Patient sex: M
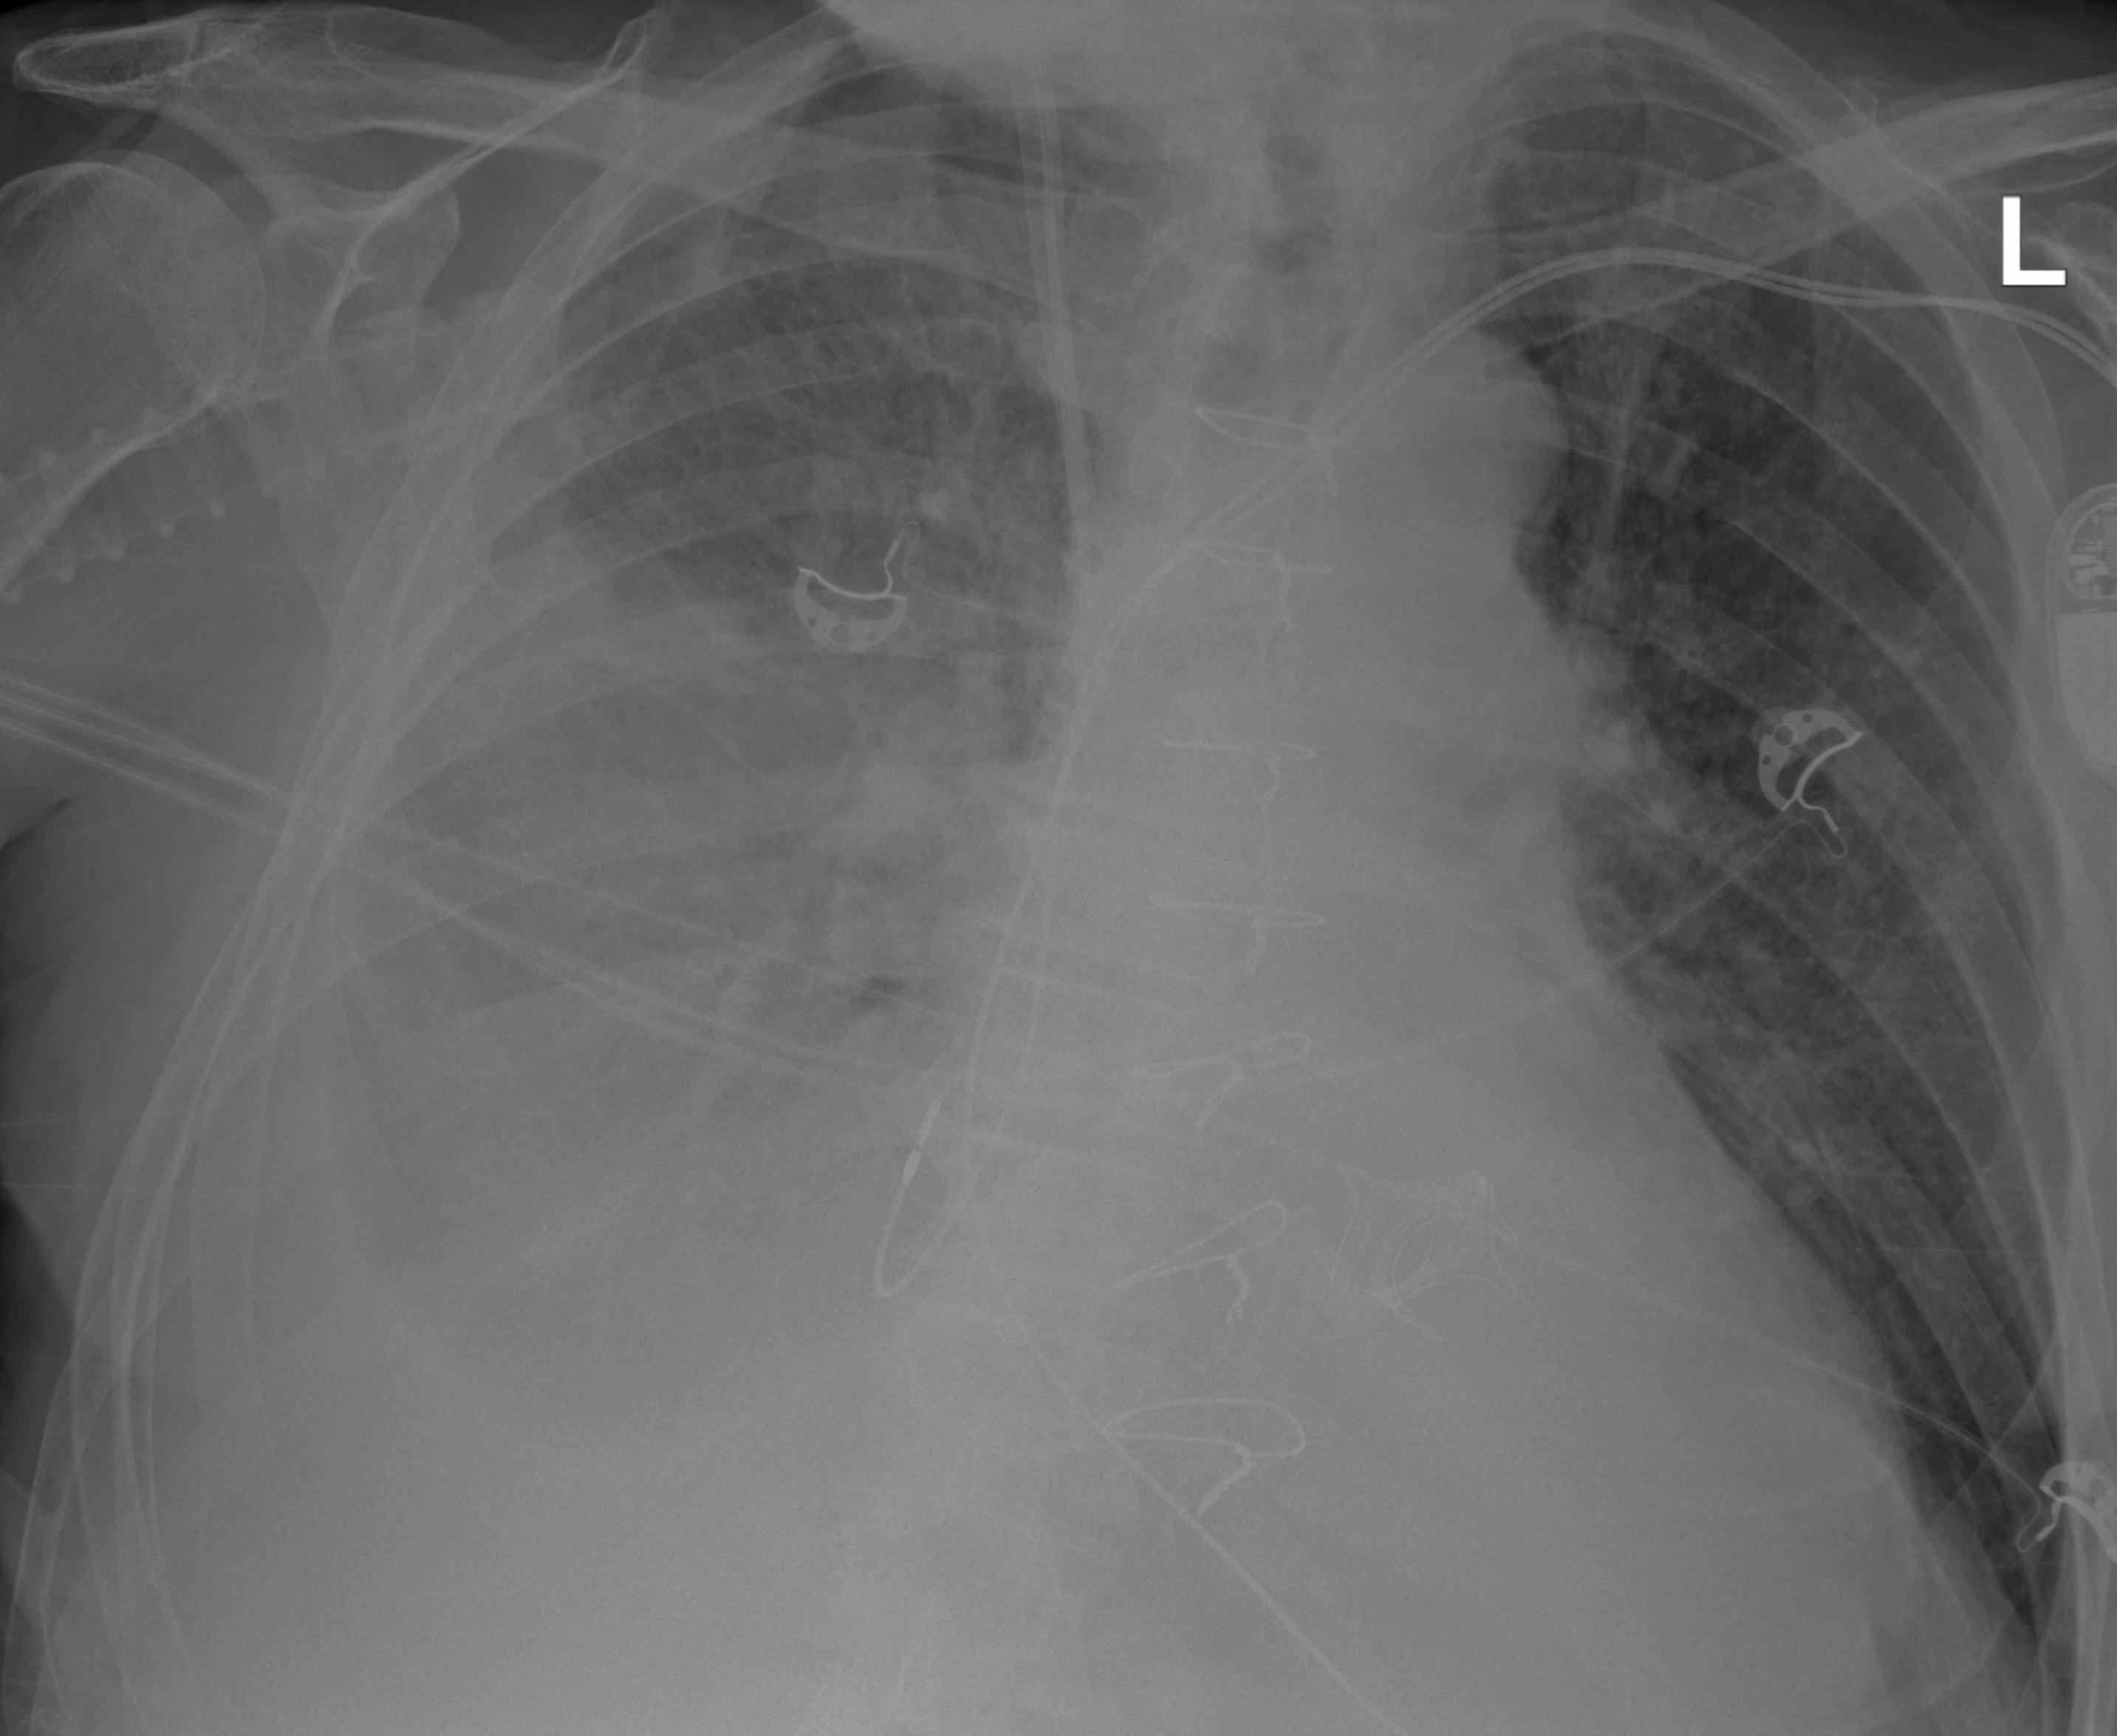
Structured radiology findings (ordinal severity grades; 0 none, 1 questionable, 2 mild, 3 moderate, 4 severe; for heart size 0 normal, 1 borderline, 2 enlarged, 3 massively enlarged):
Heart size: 2
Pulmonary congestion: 3
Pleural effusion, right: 3
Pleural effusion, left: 0
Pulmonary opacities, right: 3
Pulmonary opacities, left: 0
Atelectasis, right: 3
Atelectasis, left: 0